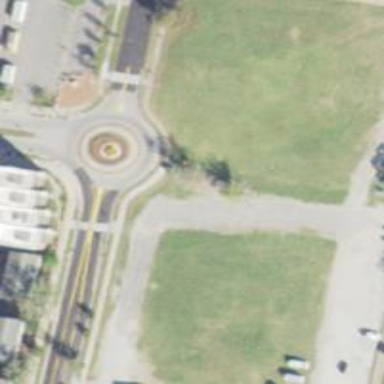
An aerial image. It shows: Roundabout on primary highway.